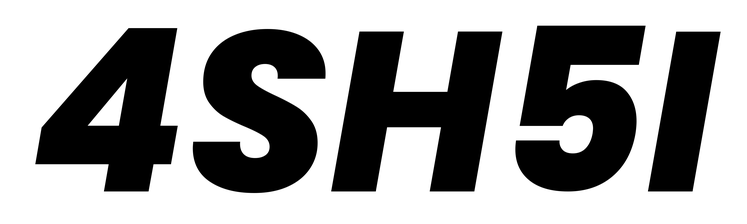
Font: Poppins-ExtraBoldItalic